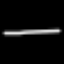
Label: line